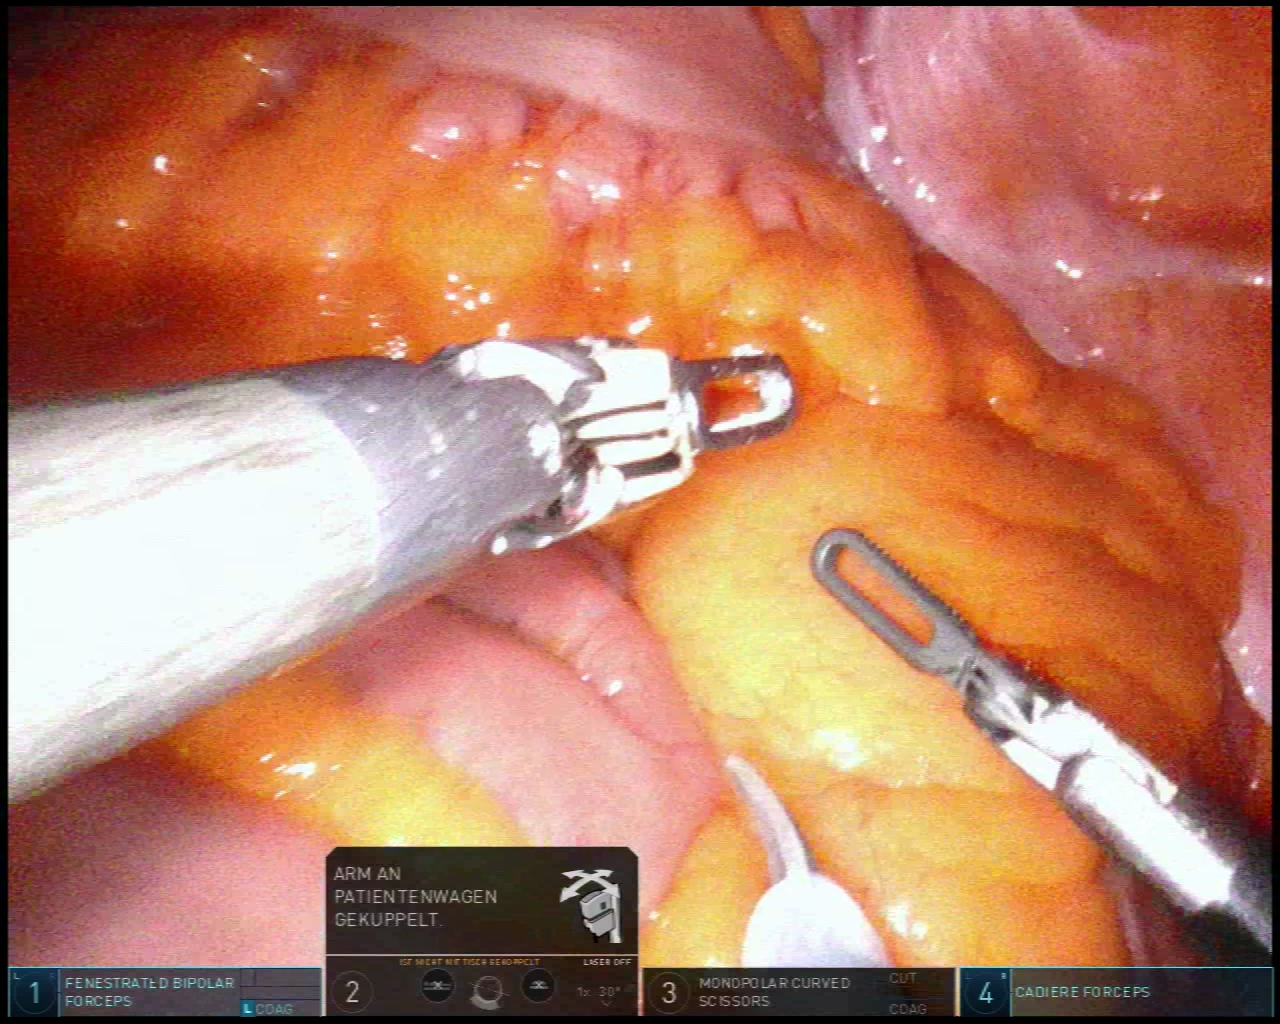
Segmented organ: abdominal_wall
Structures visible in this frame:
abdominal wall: yes
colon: yes
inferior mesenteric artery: no
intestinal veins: no
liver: no
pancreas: no
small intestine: yes
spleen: no
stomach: no
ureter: no
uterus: no
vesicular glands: no